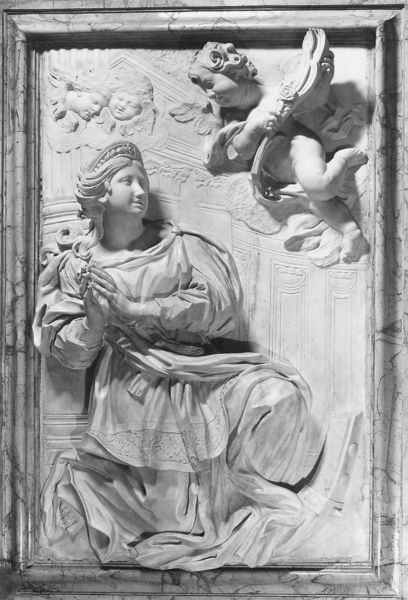
Titel: Heilige Caterina von Alexandrien
Künstler: Francesco Cavallini
Standort: Rom, S. Maria dell’Umilità (EU - I - Latium)
Schlagwörter: flügel, frau, kleid, marmor, jung, architektur, falten, rahmen, stein, instrument, figur, gewand, krone, engel, skulptur, relief, church, crown, folds, hands, people, religious, white, women, black, dress, face, hair, nose, painting, woman, looking, faltenwurf, antike, beten, gebet, angel, angels, harp, heaven, man, mythology, stone, kniend, tiara, child, heilige, gips, putten, maria, madonna, frame, texture, anbetung, betend, mother, pute, flying, saint, faces, sculpture, statue, wings, glück, verkündigung, elfenbein, cherub, happy, marble, putti, putto, music, prayer, stifterin, art, religion, baby, steinplatte, christian, bildhauerkunst, mary, langes haar, bible, pray, annunciation, praying, angle, glick, queen, high, praise, low relief, devotion, puttenköpfe, high relief, sverkündigung, low, wampires, folders, gefand, gesimgs, quen, scuptlure